Question: I need to output some string using interrupt 'Int 65' but its giving me error i am using
'''
#include<stdio.h>
#include<fcntl.h>
#include<io.h>
#include<BIOS.H>
#include<DOS.h>
void interrupt (*oldint65)( );
char st[80] = {"Hello World$"};
void interrupt newint65(void);
void main()
{
oldint65 = getvect(0x65);
setvect(0x65, newint65);
geninterrupt (0x65);
geninterrupt (0x65);
geninterrupt (0x65);
setvect(0x65, oldint65);
}
void interrupt newint65( )
{
_AH = 0x09;
_DX=(unsigned int)st;
geninterrupt (0x21);
}
'''
i have attached error image please help me where i am doing wrong

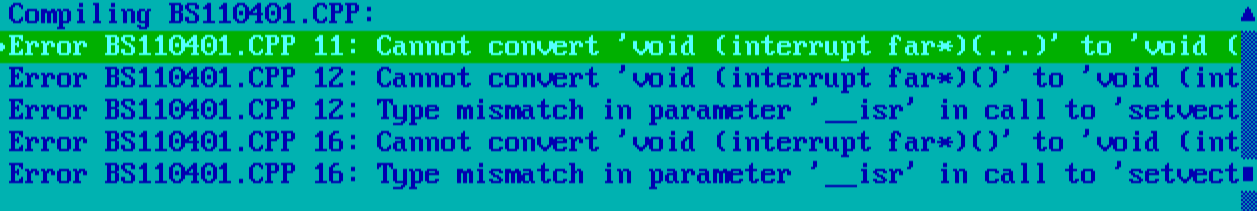
Answer: Function definition is not matching/Clashing with the declaration..
Check:
- 'void interrupt (*oldint65)();'- 'void interrupt *newint65(void);'
A single name interrupt Can't have 2 declarations..
Change in program should be as follows:
Declaration:
'''
void interrupt(*newint65)(void);
'''
Definition:
'''
void interrupt(*newint65)( )
{
_AH = 0x09;
_DX=(unsigned int)st;
geninterrupt (0x21);
}
'''